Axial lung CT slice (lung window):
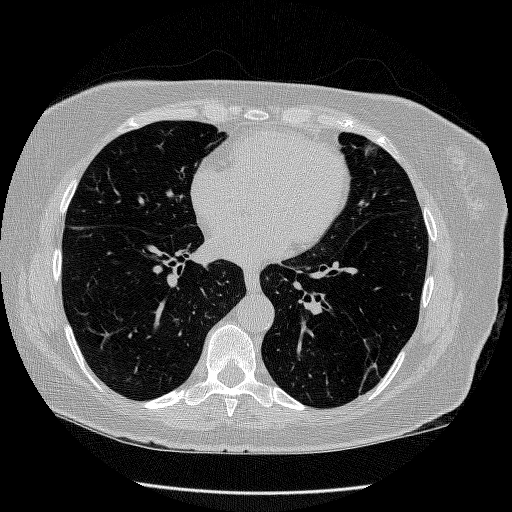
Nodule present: no